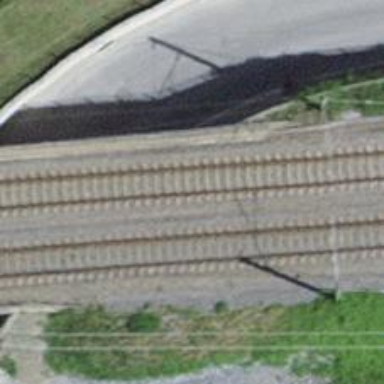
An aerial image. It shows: Single-track railway bridge with electrified contact line.